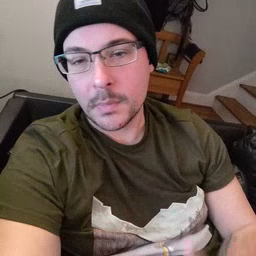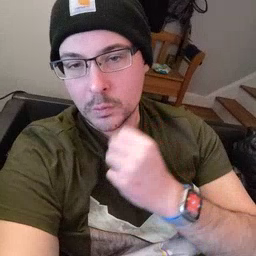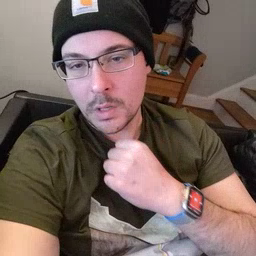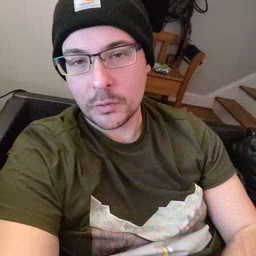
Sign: underwear